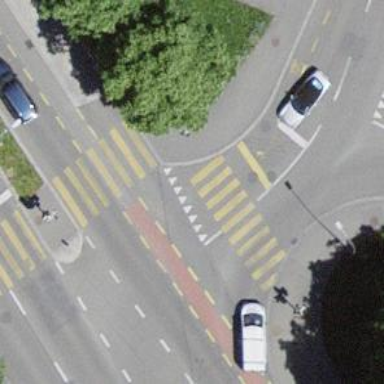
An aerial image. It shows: Road crossing with traffic signals.